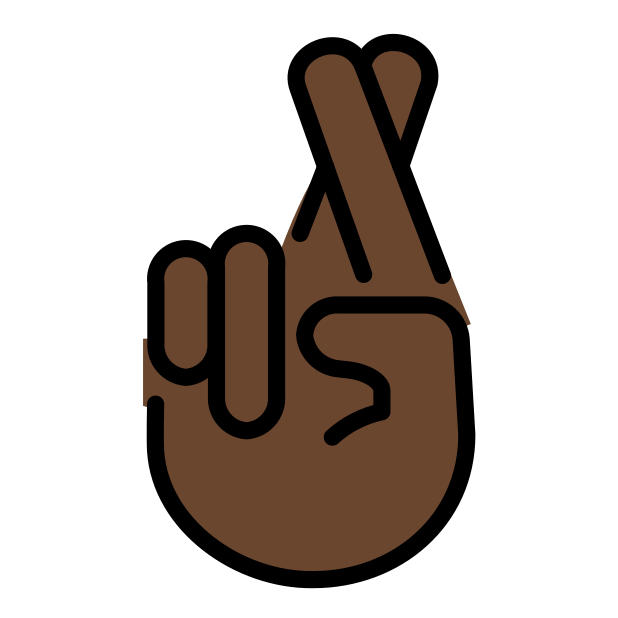
crossed fingers: dark skin tone